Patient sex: F
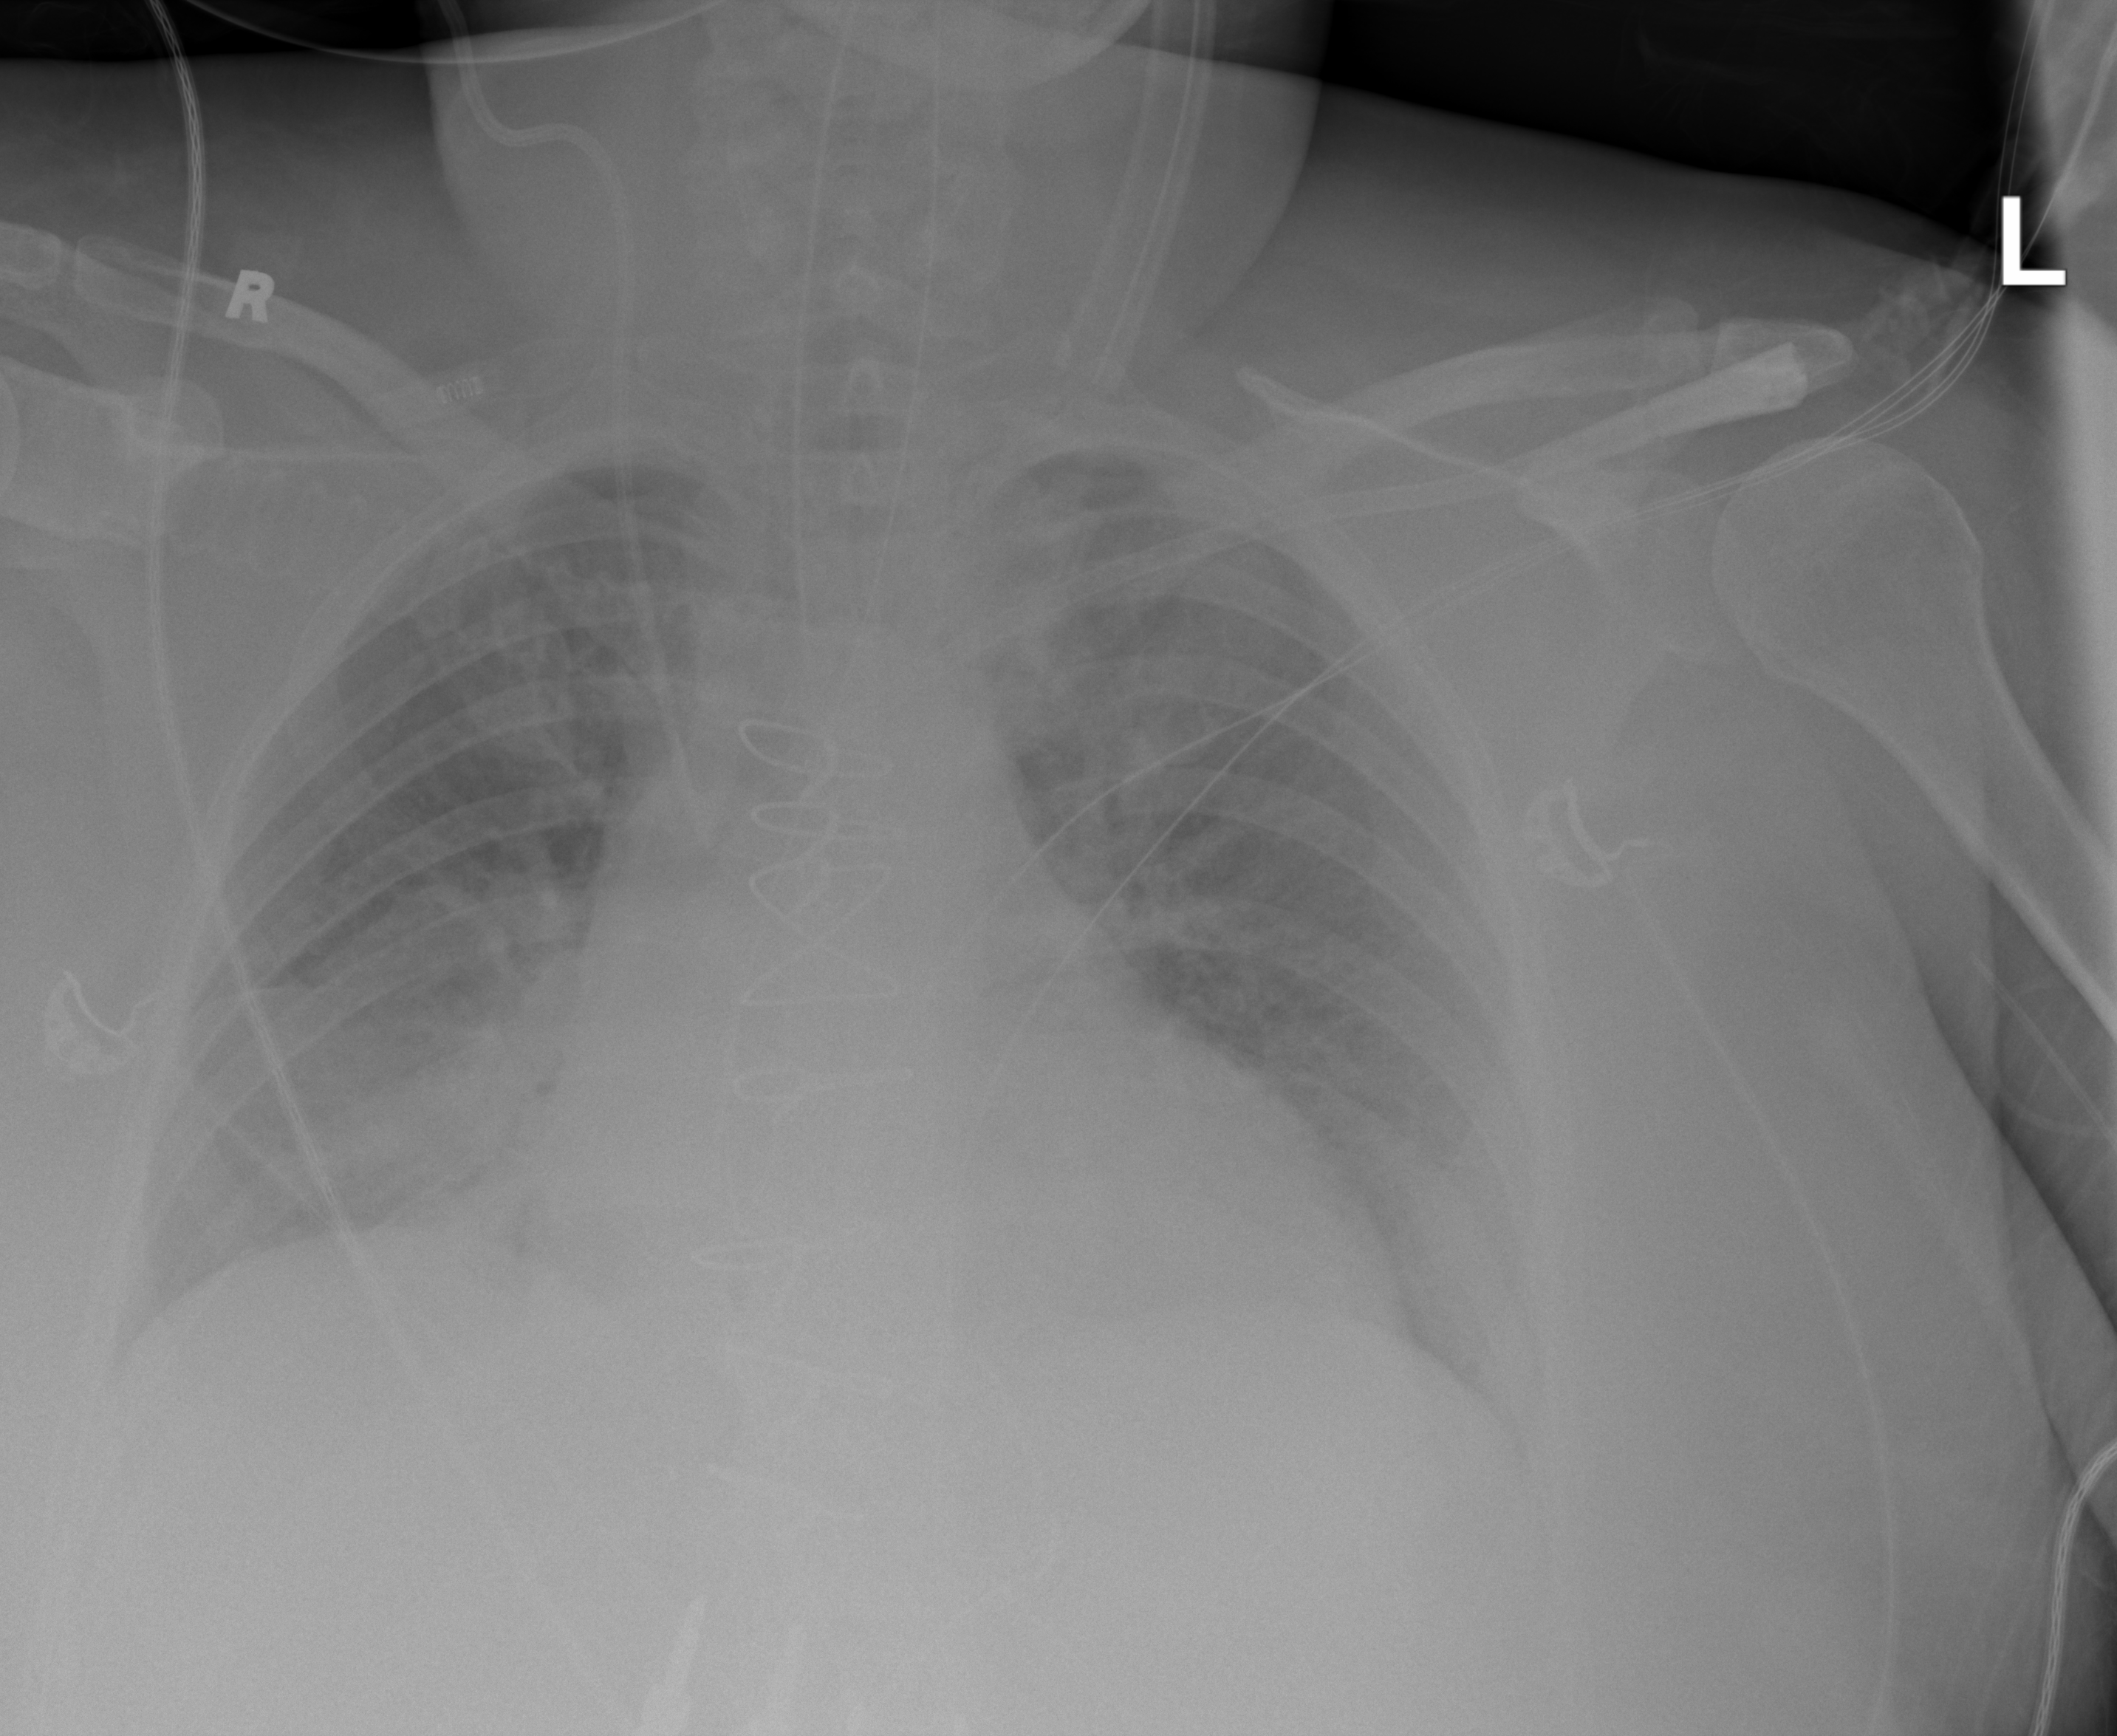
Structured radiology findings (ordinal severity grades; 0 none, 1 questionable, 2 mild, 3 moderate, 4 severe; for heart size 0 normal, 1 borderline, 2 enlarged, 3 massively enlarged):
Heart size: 1
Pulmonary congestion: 2
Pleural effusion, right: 0
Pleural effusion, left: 0
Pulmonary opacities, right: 2
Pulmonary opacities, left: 0
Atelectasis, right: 2
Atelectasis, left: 0